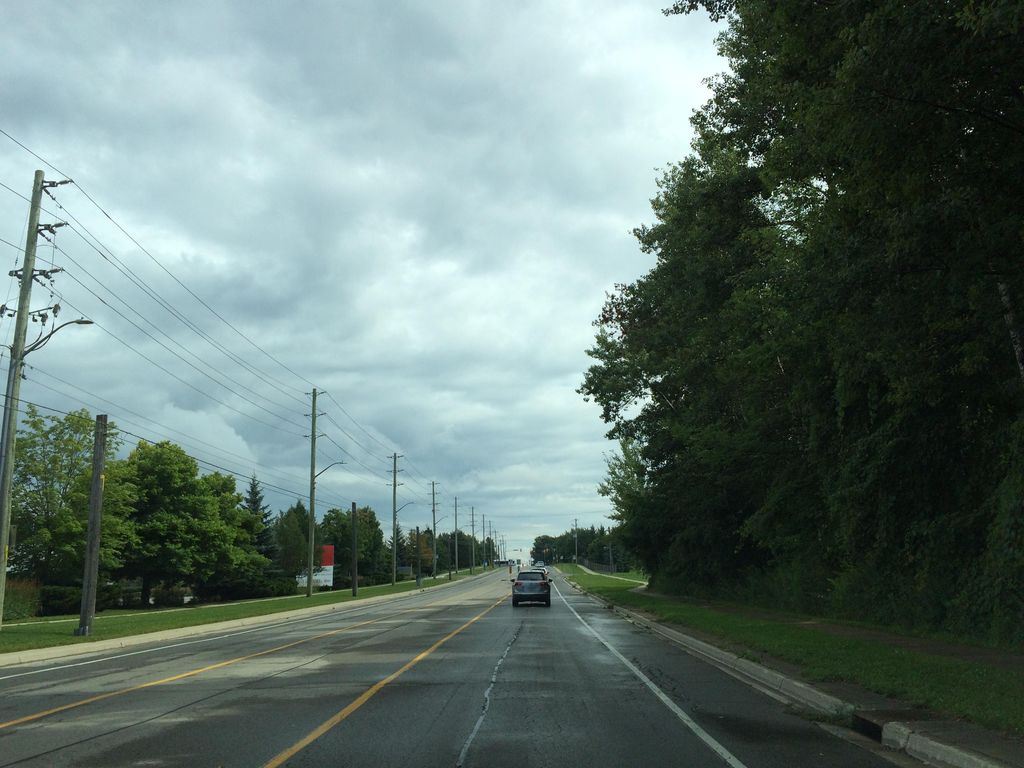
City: kitchener-waterloo